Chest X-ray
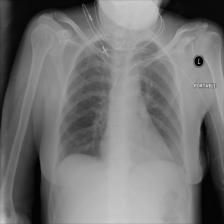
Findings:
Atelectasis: negative
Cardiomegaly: negative
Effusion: negative
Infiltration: negative
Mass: negative
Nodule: negative
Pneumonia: negative
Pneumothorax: negative
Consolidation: negative
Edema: negative
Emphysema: negative
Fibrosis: negative
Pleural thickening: negative
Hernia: negative